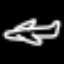
Label: airplane